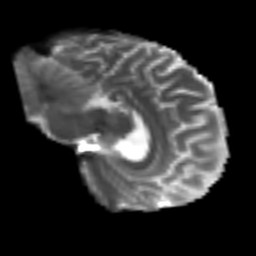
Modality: T2w
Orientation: sagittal
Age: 49
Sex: female
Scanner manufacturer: siemens
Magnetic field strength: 3 T
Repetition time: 4.987 s
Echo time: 0.0792 s